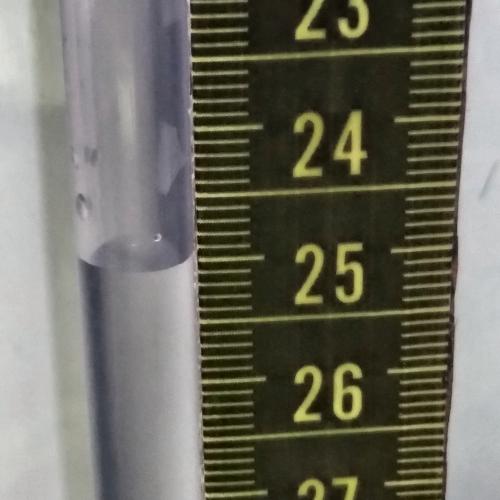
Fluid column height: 24.9 cm